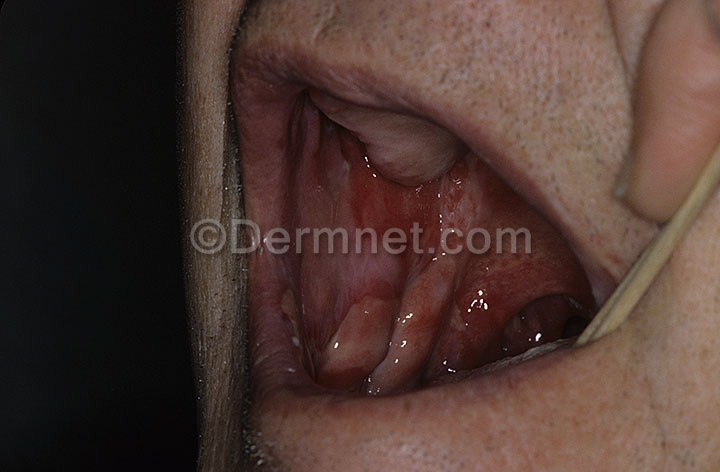
Disease: Bullous Disease Photos